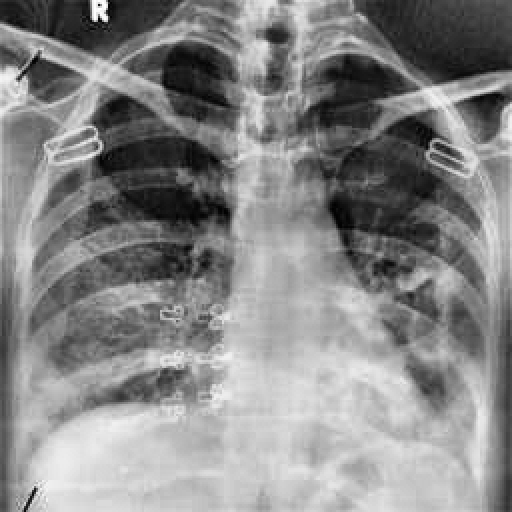
Finding: TUBERCULOSIS